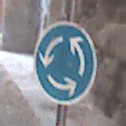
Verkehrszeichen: Kreisverkehr
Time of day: Midday
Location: Outdoor (Urban)
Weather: PartlyCloudy
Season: NotSpecified
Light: Natural